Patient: sex M, age 66
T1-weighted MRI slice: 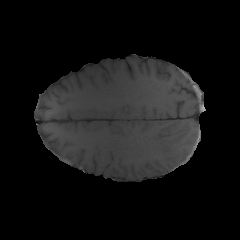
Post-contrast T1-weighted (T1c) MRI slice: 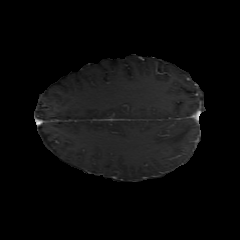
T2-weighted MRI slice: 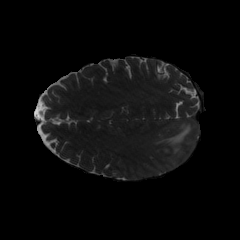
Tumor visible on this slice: yes
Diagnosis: Glioblastoma, IDH-wildtype
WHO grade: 4